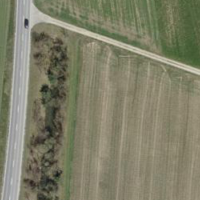
EUNIS habitat code: 52
Species observed at this site:
Filipendula ulmaria